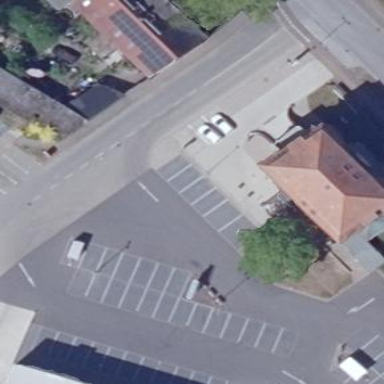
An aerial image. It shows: Parking area with surface.